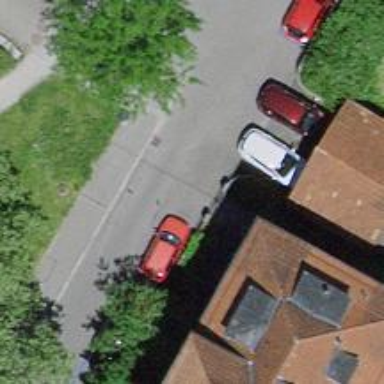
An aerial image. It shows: Bollard.